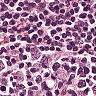
Metastatic tissue present: no